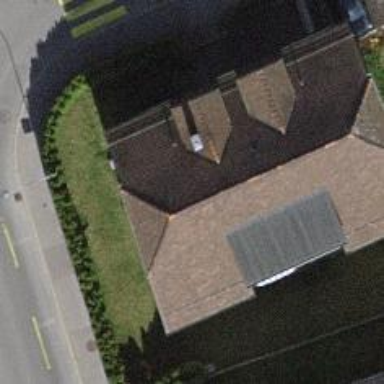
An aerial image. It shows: Building featuring apartments with half-hipped roof.